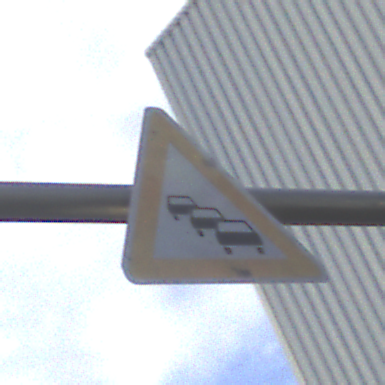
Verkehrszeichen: Stau
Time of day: MorningAfternoon
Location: Outdoor (Urban)
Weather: PartlyCloudy
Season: NotSpecified
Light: Natural